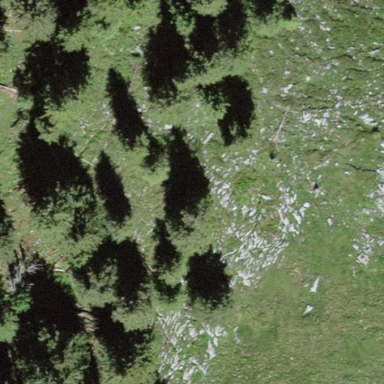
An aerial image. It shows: Forest area.